Question: If I run this following 'sql'
'''
SELECT date, SUM(nmbr_of_guests) FROM guest_tbl WHERE date = "2015-06-30"
'''
I am getting this :

This what I am trying to get NUMBER(SUM) OF TOTAL VALUE of the row 'nmbr_of_guests' for a specific date.
What I have to do is now I wanna get the same results (shown in screen shot) when the date is dynamically input via a form.
After I created the form I put this as form 'action'
'''
if (isset($_POST['search'])){
$serch_text = $_POST["search_text"];
$con=mysqli_connect("localhost","root","","guest");
// Check connection
if (mysqli_connect_errno()) {
die ("Failed to connect to MySQL: " . mysqli_connect_error());
}
$searching_date = $serch_text;
$searchroute = "select * from guest_tbl where date = '$searching_date'";
$result = $con->query($searchroute);
$row = $result->fetch_assoc();
if ($row == 0) { echo '<div style="color: red;">We could not find the Reference ID: <b>' . $serch_text . '</b>. Please refine your reference ID</div>' ;
} else {
echo '<h3>Total guest for the day : '. $serch_text .'</h3>';
$total_guests = mysqli_query($con, 'SELECT date, SUM(nmbr_of_guests) FROM guest_tbl WHERE date = "'.$serch_text.'"');
echo $total_guests;
mysqli_close($con);
}
}
'''
Now if I select search for 2015-06-30 via form I am getting 'Catchable fatal error: Object of class mysqli_result could not be converted to string in C:\xampp\htdocs\guest\index.php on line 26'
Line 26 is 'echo $total_guests;'
If I change 'echo $total_guests;'
To
'''
echo $total_guests->fetch_assoc();
'''
I am getting 'Notice: Array to string conversion in C:\xampp\htdocs\guest\index.php on line 25 Array'
Now the line 25 is 'echo $total_guests->fetch_assoc();'
How can I get the total value (Sum of 'nmbr_of_guests') for a specific date?
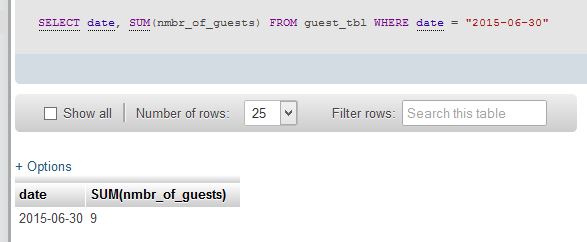
Answer: As the error says, 'fetch_assoc' returns an array, so do 'print_r($total_quests->getch_assoc())' and see the structure of the array. You propably will have to pick up the first one result, but I suggest you to do it using 'foreach' loop.